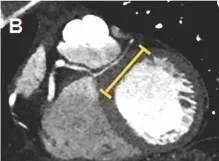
Coronary computed tomography angiogram (CTA) with 3D reconstruction. (B) Yellow line denotes LAD with an intra-myocardial segment.
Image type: radiology (ct)